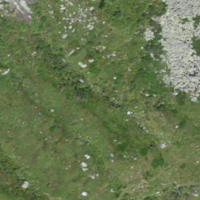
EUNIS habitat code: 26
Species observed at this site:
Rupicapra rupicapra